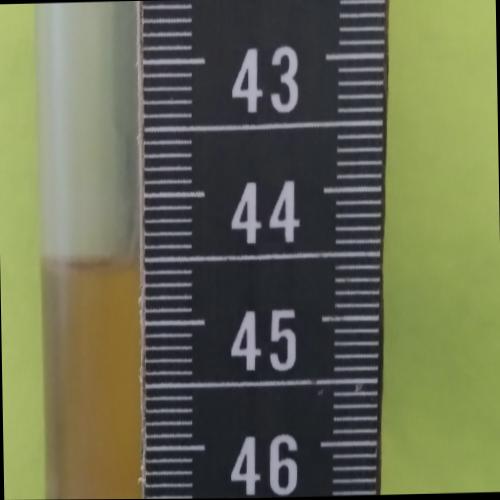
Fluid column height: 44.5 cm